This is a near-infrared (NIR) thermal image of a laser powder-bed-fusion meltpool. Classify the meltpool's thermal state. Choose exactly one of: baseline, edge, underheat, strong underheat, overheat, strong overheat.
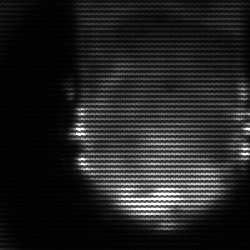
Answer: baseline